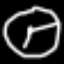
Label: clock